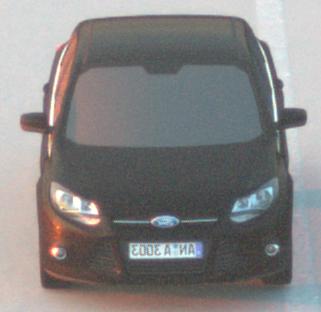
Make: Ford
Model: Focus 1.6 Ti-VCT
Detailed model: Focus (III)
Model produced from: 2011/09
Model produced until: 2014/09
Doors: 5
Color: black
Road condition: dry road
Daytime: sunrise or sunset
Contrast: medium contrast